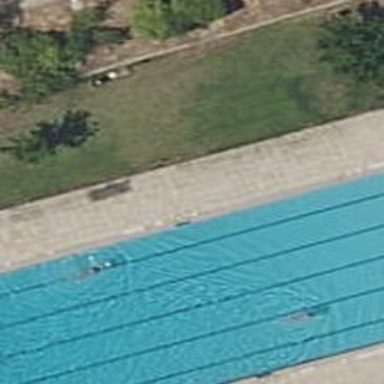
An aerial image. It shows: Swimming pool area designated for leisure and sports activities.